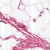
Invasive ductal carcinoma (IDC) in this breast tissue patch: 0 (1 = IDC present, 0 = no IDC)